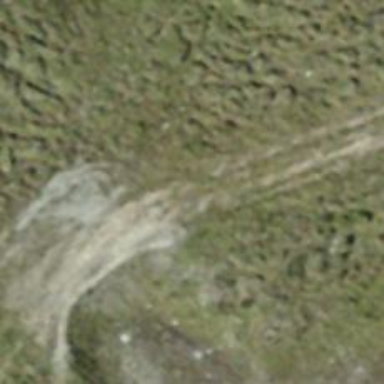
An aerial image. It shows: Gravel track.